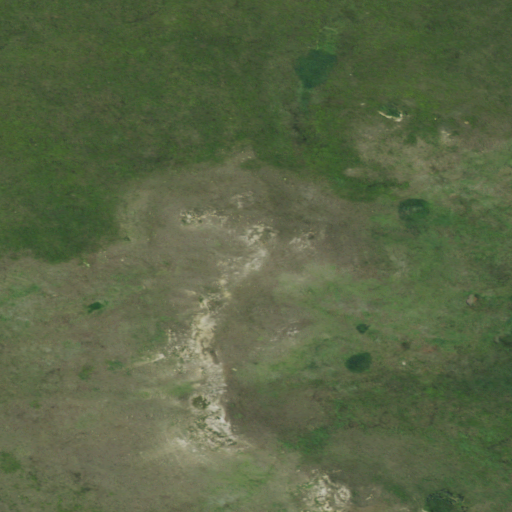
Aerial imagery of mountain in North Dakota named Antelope Hills containing grassland and shrub